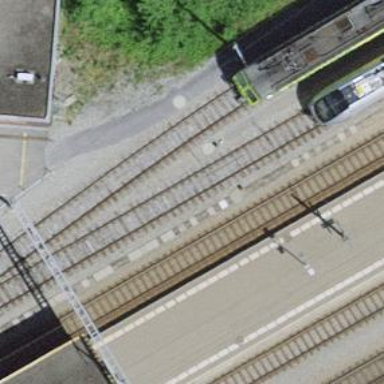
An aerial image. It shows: There is single track siding for servicing purposes.